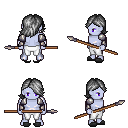
a pixel art fantasy rpg character, male body template, dark elf, purple skin, steel arm armor, white pants, gray swoop hairstyle, gray slippers, spear, four views (front, back, left, right), 2x2 character sprite sheet, small pixel art, hard edges, no anti-aliasing